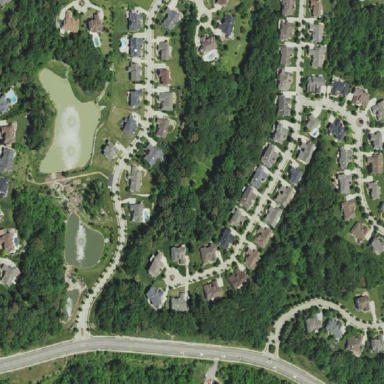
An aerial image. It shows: Residential area consisting of single-family homes.